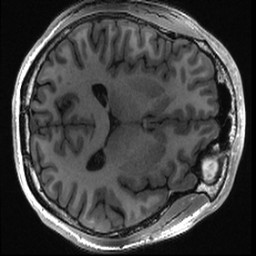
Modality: T1w
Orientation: axial